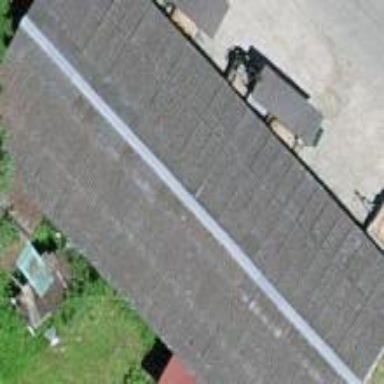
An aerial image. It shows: Barn.